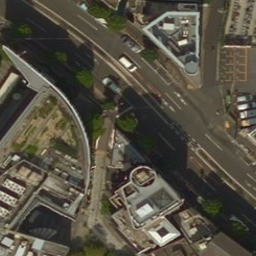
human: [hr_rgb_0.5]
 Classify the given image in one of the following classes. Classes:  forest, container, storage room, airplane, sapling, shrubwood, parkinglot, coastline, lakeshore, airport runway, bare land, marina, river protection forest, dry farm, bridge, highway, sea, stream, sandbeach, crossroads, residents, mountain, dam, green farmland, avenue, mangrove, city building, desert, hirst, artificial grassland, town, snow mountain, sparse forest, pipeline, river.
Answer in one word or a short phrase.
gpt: city building